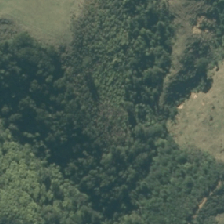
Land cover: broadleaved_indigenous_hardwood